Field crop: maize
Growth stage: 2
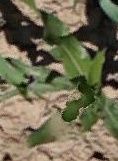
Species: maize